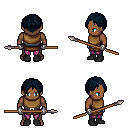
a pixel art fantasy rpg character, male body template, human, dark skin, leather chest armor, magenta pants, raven parted hairstyle, metal gloves, black shoes, spear, four views (front, back, left, right), 2x2 character sprite sheet, small pixel art, hard edges, no anti-aliasing